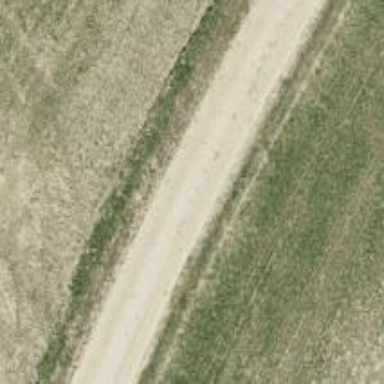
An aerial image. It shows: Well-maintained track road of grade 1.